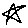
Label: star